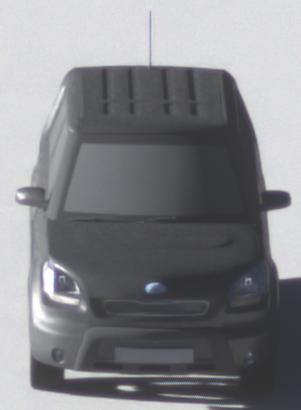
Make: KIA
Model: Soul 1.6
Detailed model: Soul (AM)
Model produced from: 2009/02
Model produced until: 2009/11
Doors: 5
Color: gray
Road condition: dry road
Daytime: morning or afternoon
Contrast: medium contrast